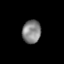
Tissue: skin
Cell type: T cells
Senescence score: 0.7506
Nuclear area (px): 421
Mean DAPI intensity: 131.888